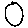
Label: circle